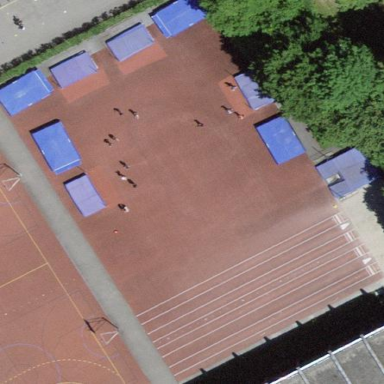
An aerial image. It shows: Tartan surface athletics pitch for leisure land activities.